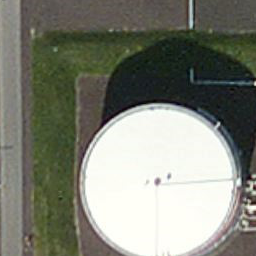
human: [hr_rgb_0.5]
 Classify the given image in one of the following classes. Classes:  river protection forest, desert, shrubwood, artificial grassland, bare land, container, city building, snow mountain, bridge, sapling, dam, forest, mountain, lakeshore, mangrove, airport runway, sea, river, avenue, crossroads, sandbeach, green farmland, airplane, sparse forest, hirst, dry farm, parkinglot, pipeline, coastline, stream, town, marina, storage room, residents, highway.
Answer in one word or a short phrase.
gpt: storage room